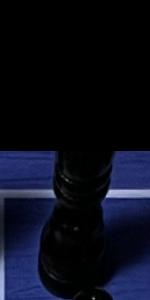
Label: Bishop_Black